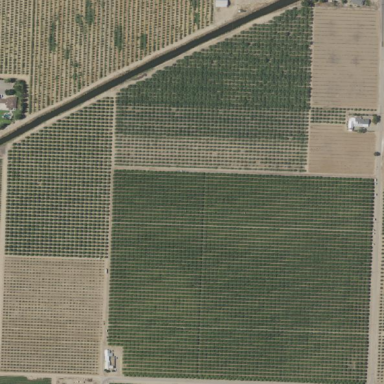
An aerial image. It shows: Orchard.